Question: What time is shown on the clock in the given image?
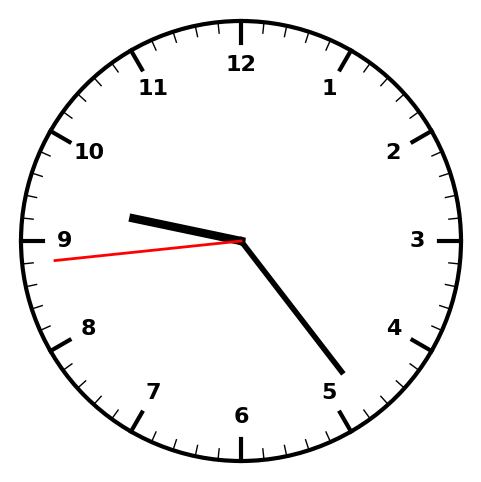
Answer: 09:23:44